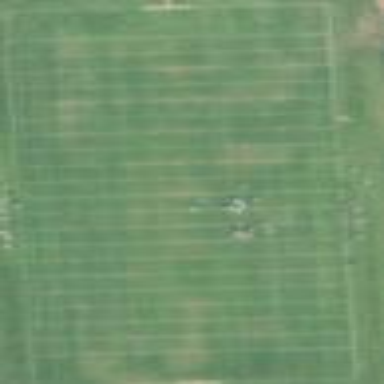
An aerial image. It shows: American football pitch for leisure and sport activities.